Field crop: tomato
Growth stage: 2
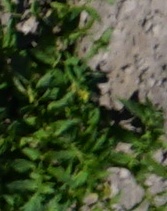
Species: tomato